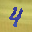
Label: 4